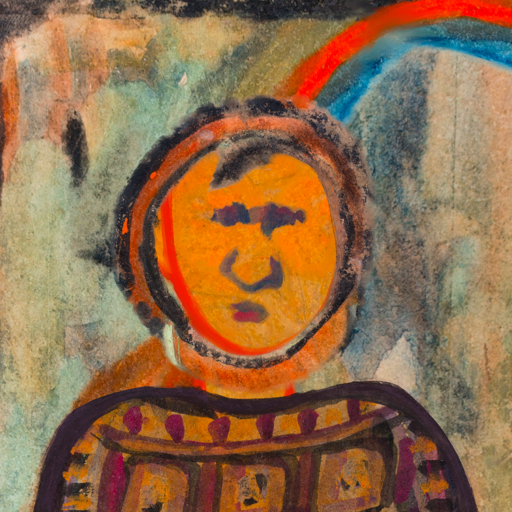
Background: Childish, Head And Neck Front: Sisters, Face Front: In_The_Sun, Bust: Doll, Hair Front: Childish, Head Accessory: Blank, Second Necklace: Blank, Necklace: Blank, Baby: Blank